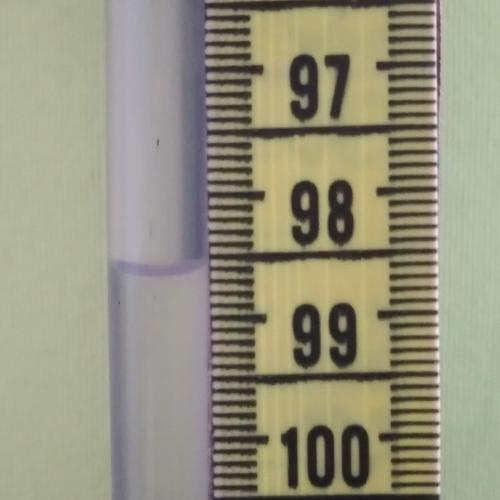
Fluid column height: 98.6 cm